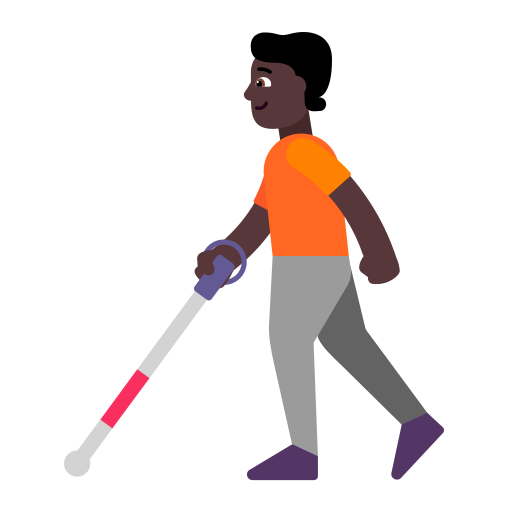
person with white cane flat dark